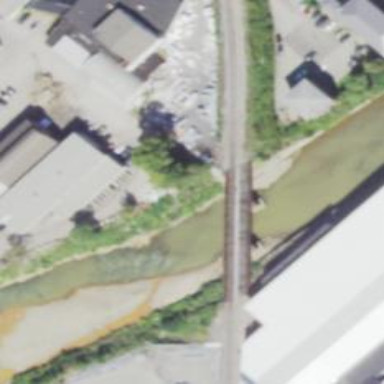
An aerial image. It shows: Disused railway bridge.